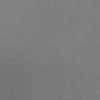
Label: dusty